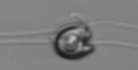
Label: flagellate_morphotype1